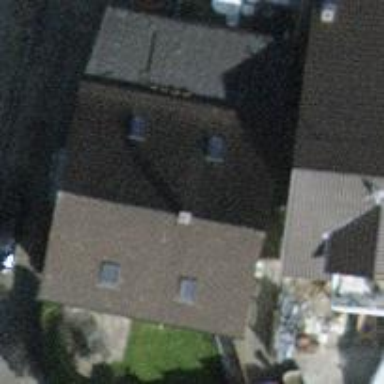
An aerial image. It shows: Detached building.